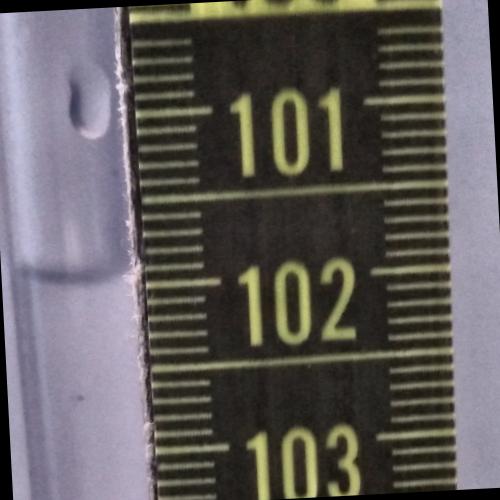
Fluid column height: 101.9 cm